Field crop: maize
Growth stage: 2
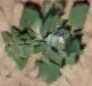
Species: chenopodium